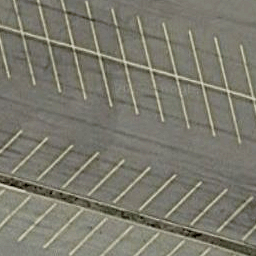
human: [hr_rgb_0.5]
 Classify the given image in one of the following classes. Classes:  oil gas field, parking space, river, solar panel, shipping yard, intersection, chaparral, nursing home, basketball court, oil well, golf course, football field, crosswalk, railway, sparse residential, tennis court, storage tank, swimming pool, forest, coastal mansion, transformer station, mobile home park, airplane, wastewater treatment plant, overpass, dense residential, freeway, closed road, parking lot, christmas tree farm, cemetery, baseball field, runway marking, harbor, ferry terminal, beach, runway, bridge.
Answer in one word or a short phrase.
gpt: parking space